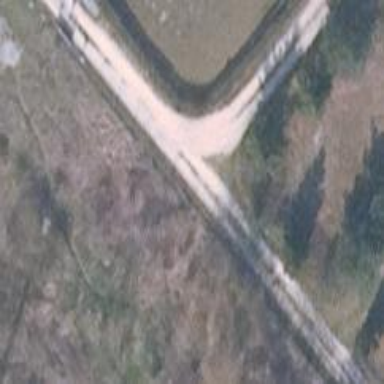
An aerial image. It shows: Gravel track with grade2 tracktype.